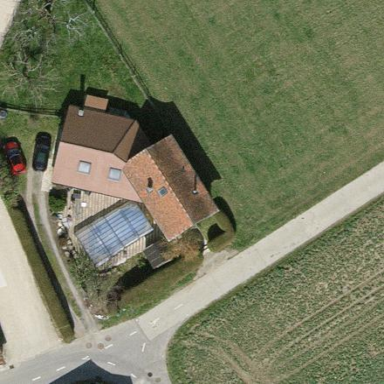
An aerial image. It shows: Simple house.